Question: I installed quicklisp/slime/clisp on windows 7.
When I started slime with 'M-x slime', I got this error message.

I could enter 'continue' to start the clisp/slime, but this message pops up whenever I start slime.
What's wrong with this? How can I fix this?
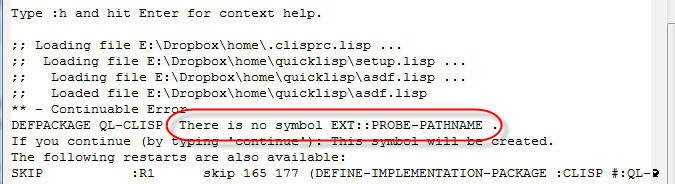
Answer: I used clisp 2.44 which was outdated for quicklisp, when I installed and use <URL>, the issue is gone.
See <URL>